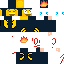
A male skeleton skin with dark skin, wearing brown bald dressed in a yellow tshirt and brown pants, featuring a closed mouth.